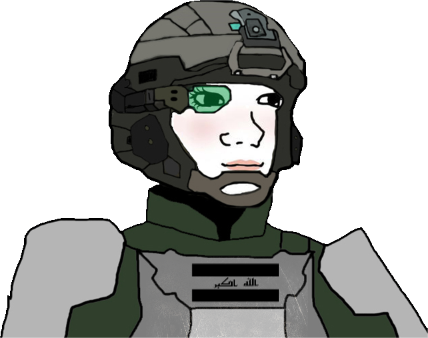
Label: 5_Trad_Wife